Question: '''
body {
margin:0 auto;
max-width: 500px;
}
.div{
text-align:left;
position: fixed;
top 0;
width: 100%;
z-index: 1;
display: block;
height: 32px;
}
'''
My body width is max 500px and I use 'margin:0 auto;' to show the page centered. But in this way, the top fixed div doesnt obey to 500px middle rule.
I want it fixed in the center like whole body contents.

I tried to use '*{margin:0 auto; max-width: 500px;}' and some other changes but didnt get what I want.
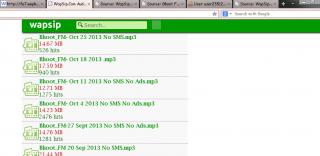
Answer: In this condition you don't have to give max-width to your body try this:
'''
<body>
<div id="container">
<!--place your div-->
</div>
</body>
'''
css:
'''
#container {margin:0 auto; max-width: 500px;}
'''
when you place your div in container then they follow max-width rule